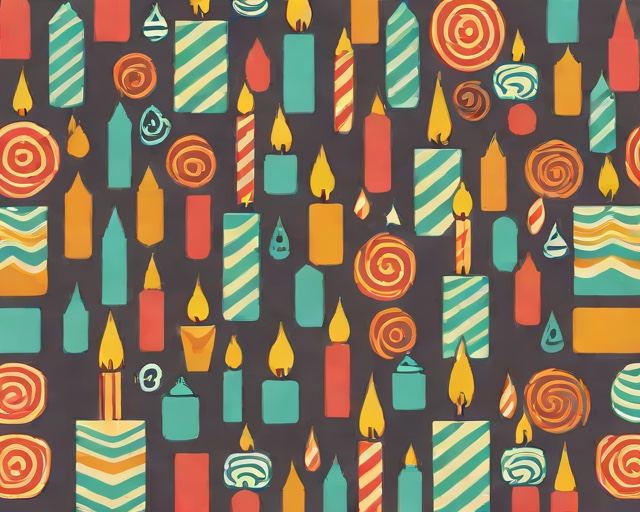
Category: Birthday